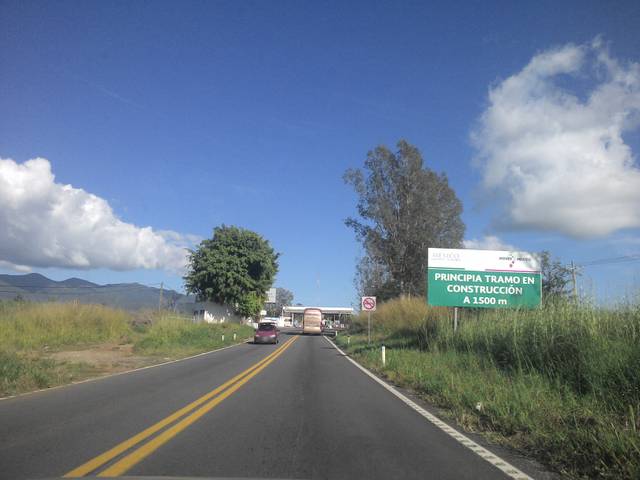
Region: Mexico
Coordinates: 21.229, -104.89